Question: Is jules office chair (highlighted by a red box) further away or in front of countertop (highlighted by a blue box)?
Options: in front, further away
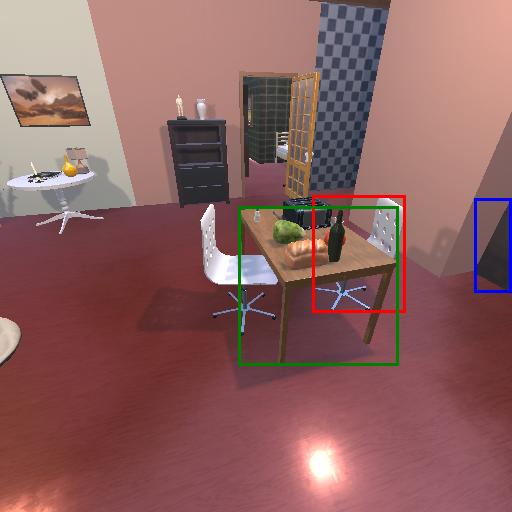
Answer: in front